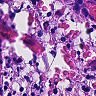
Metastatic tissue present: no